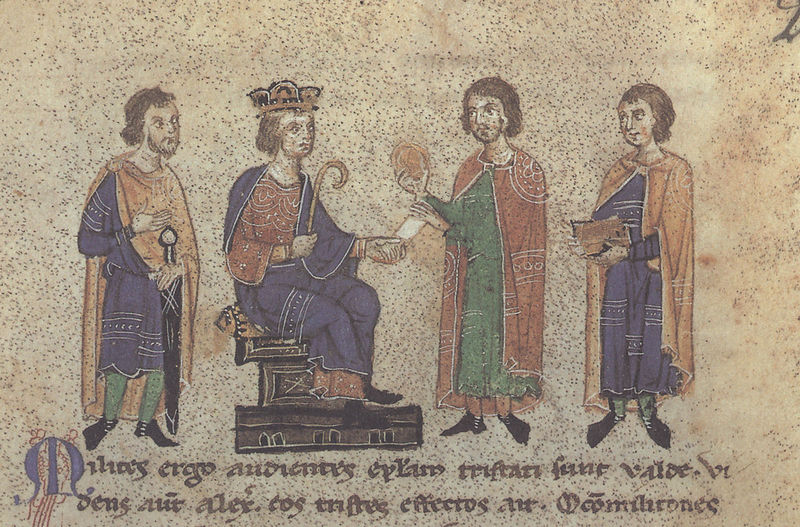
Titel: Alexanderroman
Institution: Leipzig, Stadtbibliothek
Schlagwörter: umhang, menschen, männer, drei, krone, stock, schrift, stab, könig, thron, vier, initiale, schuh, latein, buchmalerei, zeugen